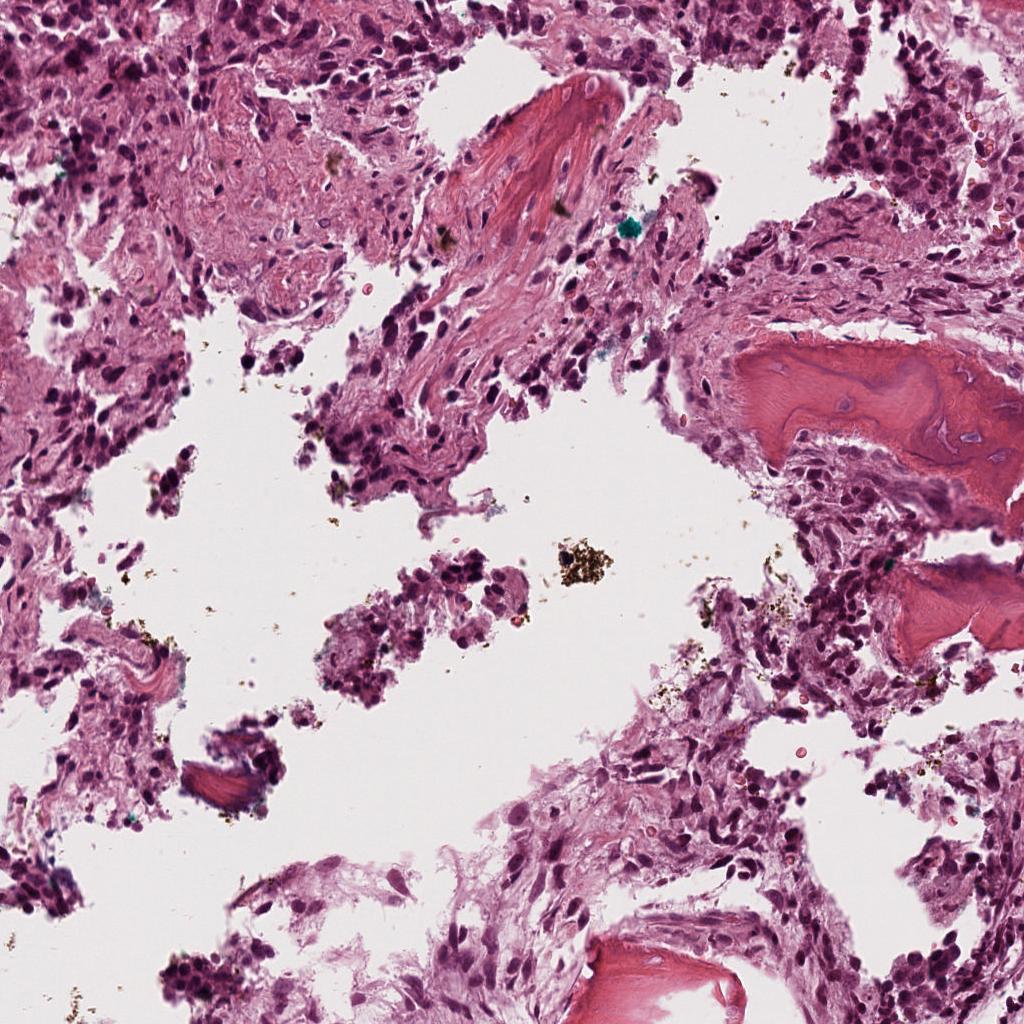
Label: Viable